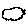
Label: cloud